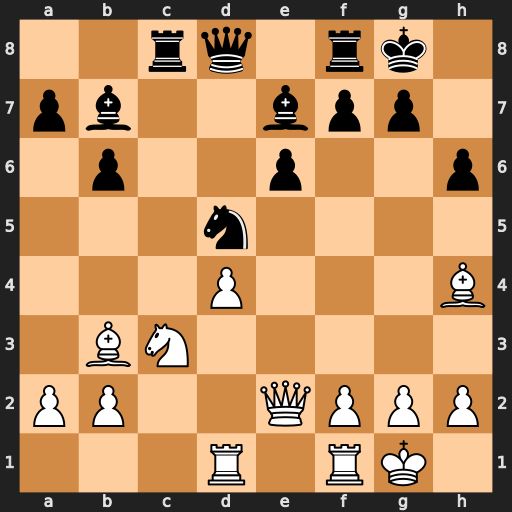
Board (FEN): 2rq1rk1/pb2bpp1/1p2p2p/3n4/3P3B/1BN5/PP2QPPP/3R1RK1
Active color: w
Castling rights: -
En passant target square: -
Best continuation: Bxd5 Bxd5 Bxe7